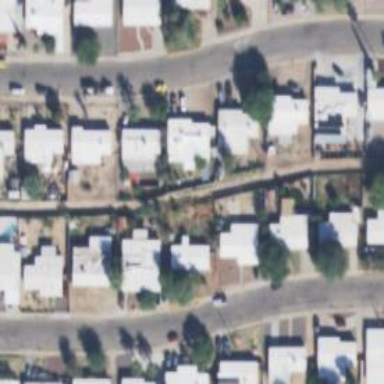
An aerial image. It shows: Alley classified as service road.